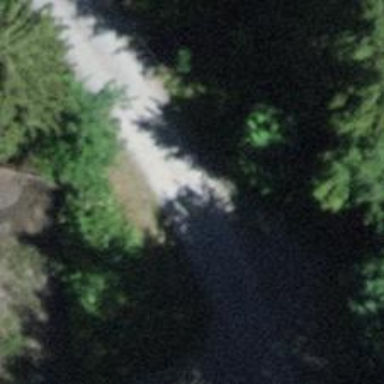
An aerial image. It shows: Well-maintained track road of grade 1.